【题型】填空题　【知识点】平面几何　【难度】easy
如图, $BA \perp CE$ 于 $A$ 点, 过 $A$ 点作 $DF // BC$, 若 $\angle EAF = 135^\circ$, 则 $\angle B = \underline{\quad }$。

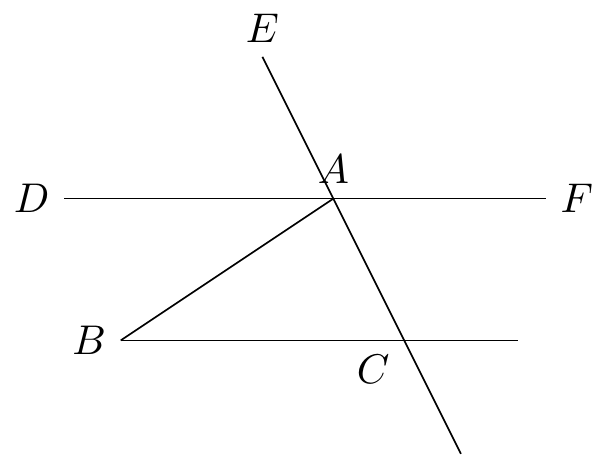
【解答】
解：$\because \angle EAF = 135^\circ$,

$\therefore \angle CAF = 180^\circ - 135^\circ = 45^\circ$

$\because DF // BC$,

$\therefore \angle ACB = \angle CAF = 45^\circ$

$\because BA \perp CE$,

$\therefore \angle BAC = 90^\circ$

$\therefore \angle B = 90^\circ - \angle ACB = 45^\circ$

故答案为：$45^\circ$。